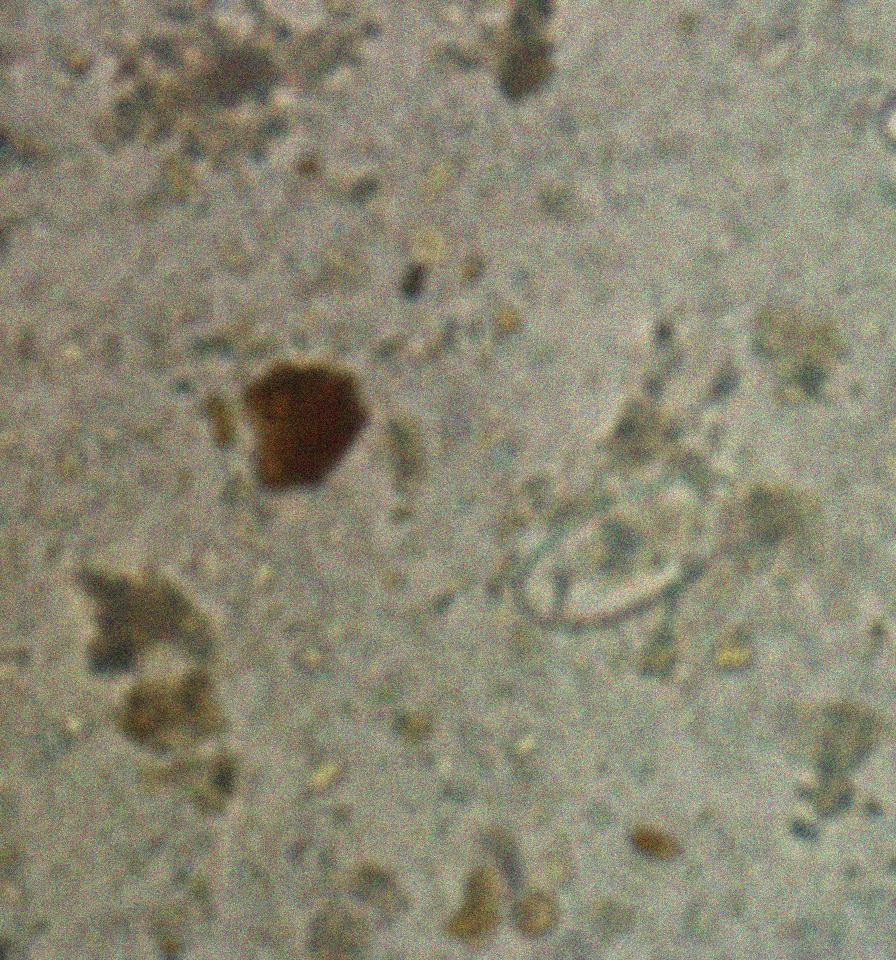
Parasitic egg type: Enterobius vermicularis